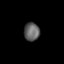
Tissue: lung
Cell type: Fibroblasts
Senescence score: 0.5475
Nuclear area (px): 277
Mean DAPI intensity: 97.61